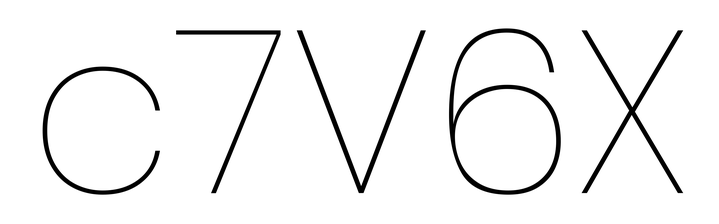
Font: Poppins-Thin